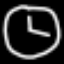
Label: clock